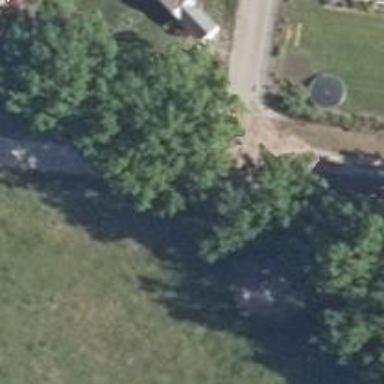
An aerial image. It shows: Gravel road in residential area.